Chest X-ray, PA view. Patient: 35 years old, sex F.
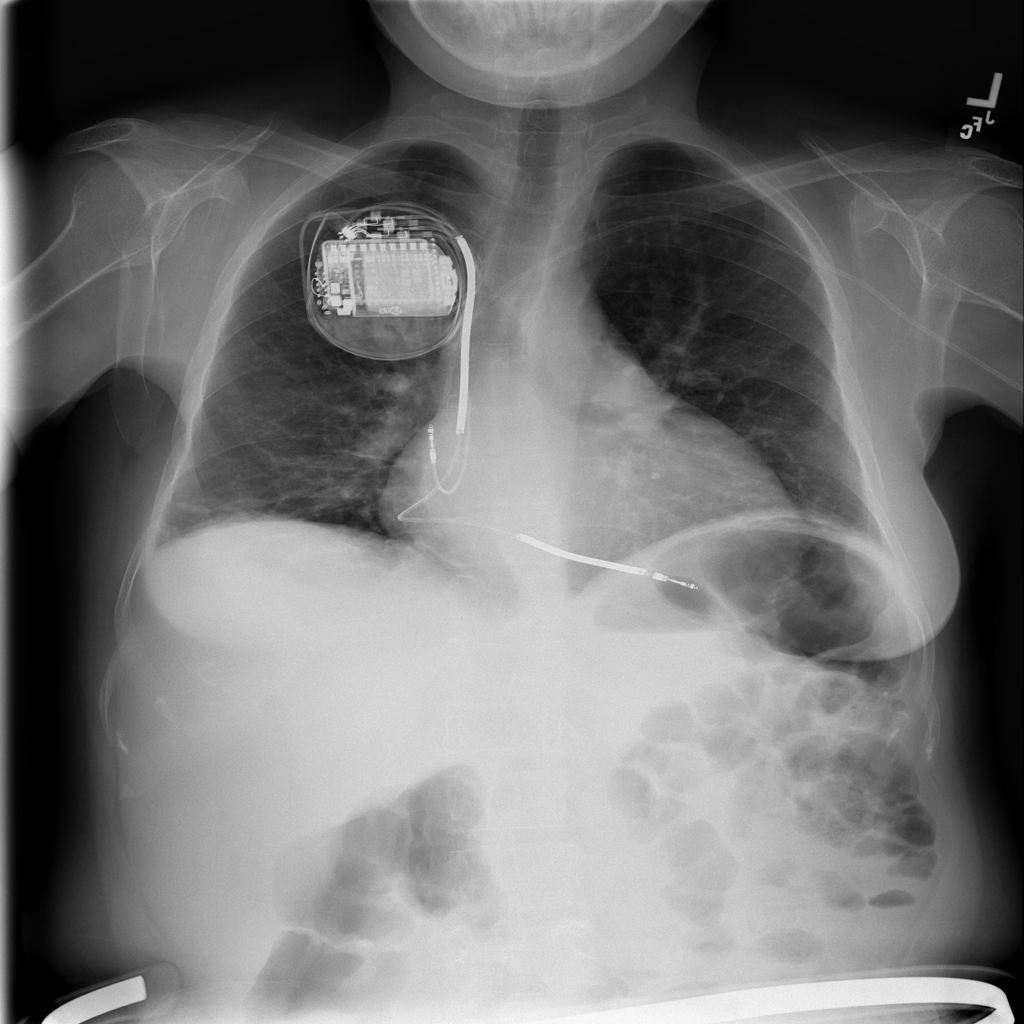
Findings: Atelectasis